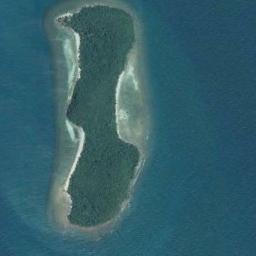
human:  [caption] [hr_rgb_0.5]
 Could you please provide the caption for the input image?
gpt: The long green island is surrounded by blue sea water  The island’s green plants flourish and there is a circle of white sand on the outside .

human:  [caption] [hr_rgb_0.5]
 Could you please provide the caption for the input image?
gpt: The island with dense vegetation is surrounded by light blue waters .

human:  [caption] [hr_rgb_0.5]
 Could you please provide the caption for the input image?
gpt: The island is like a sock .

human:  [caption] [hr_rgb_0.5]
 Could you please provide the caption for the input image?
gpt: Many trees are on the island .

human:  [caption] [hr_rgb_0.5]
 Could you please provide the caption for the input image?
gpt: The long and green island is on a blue sea .